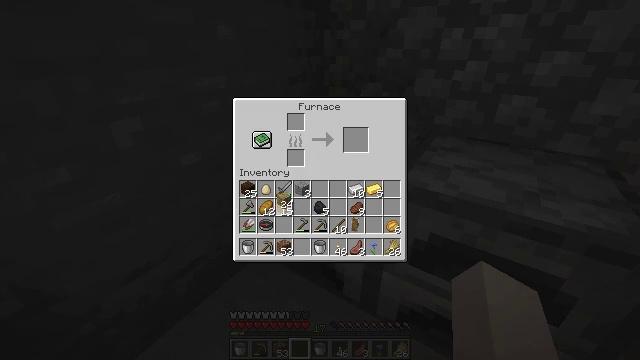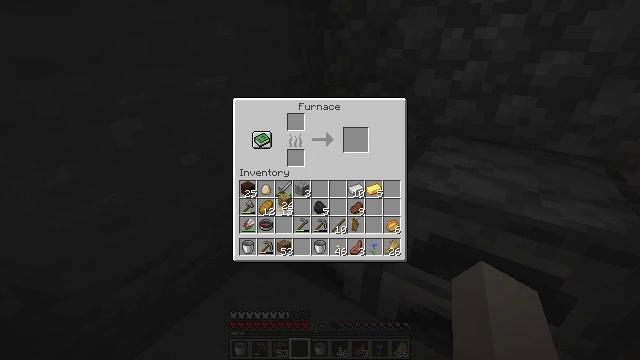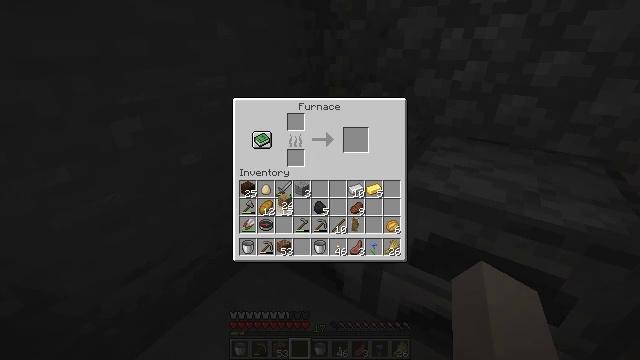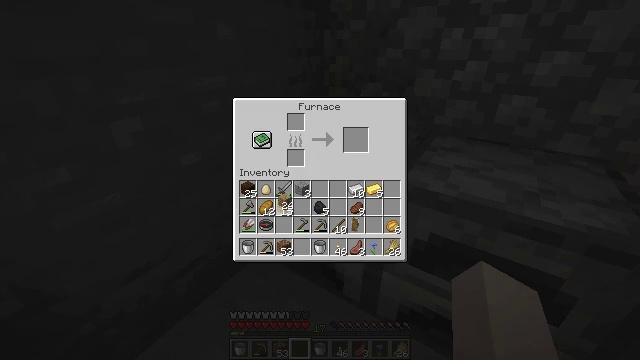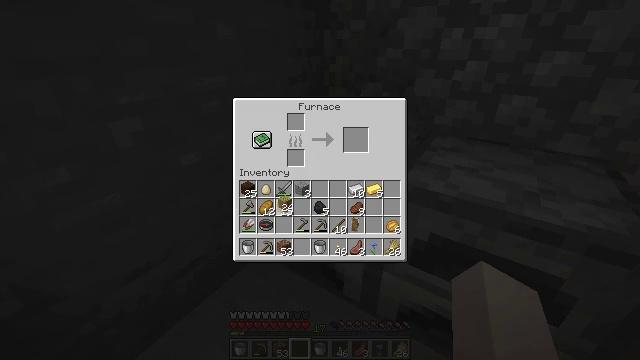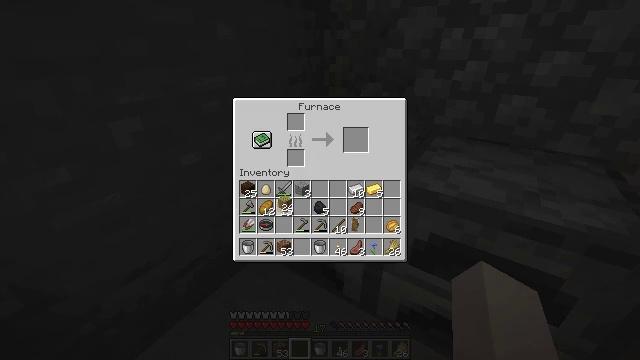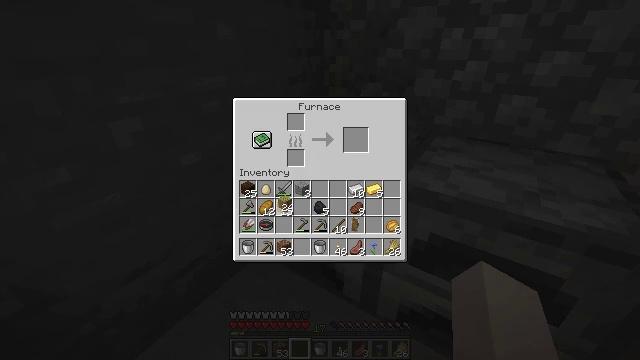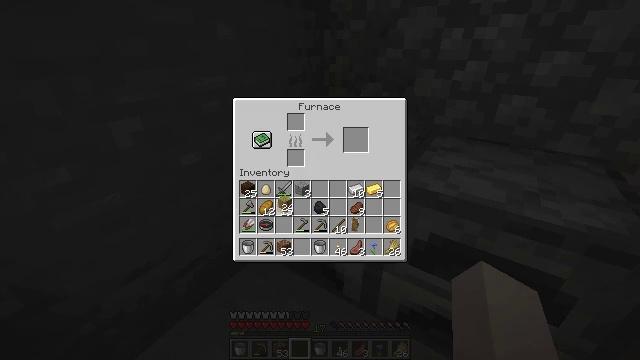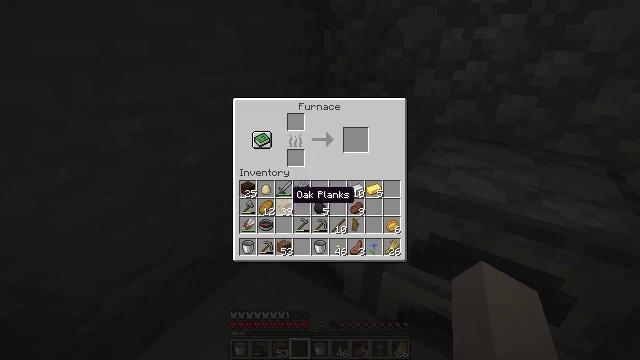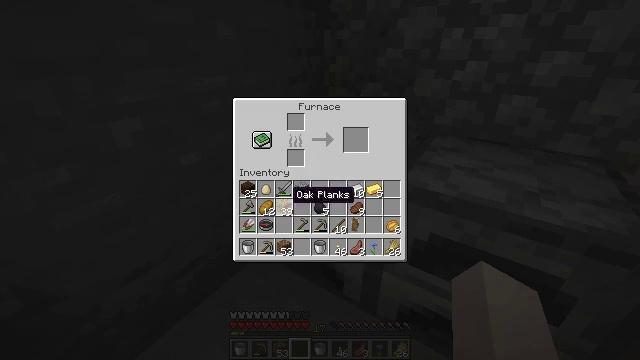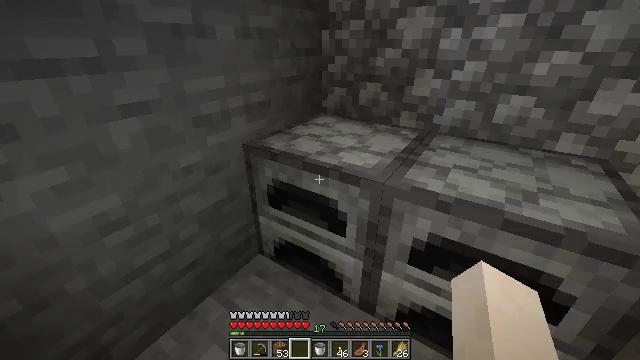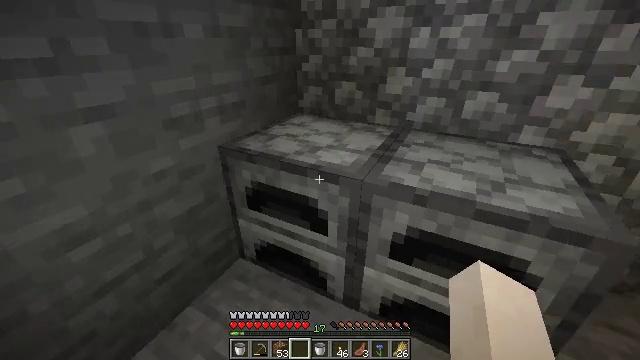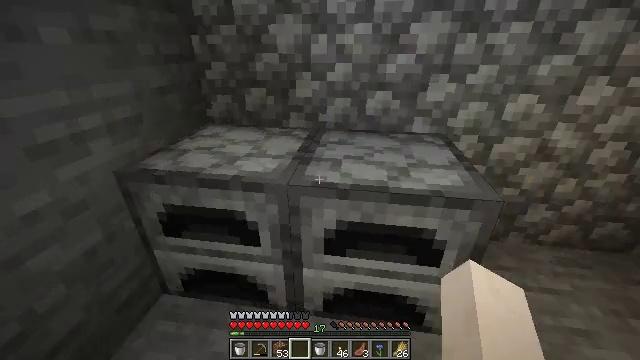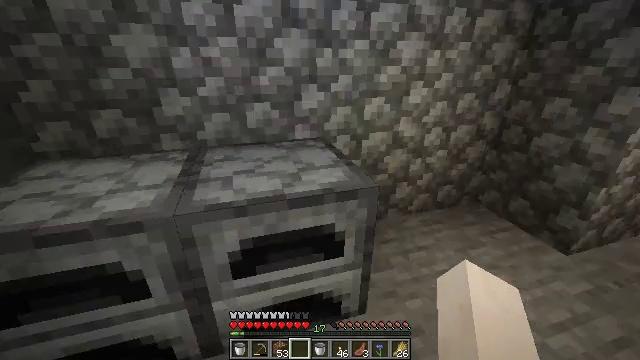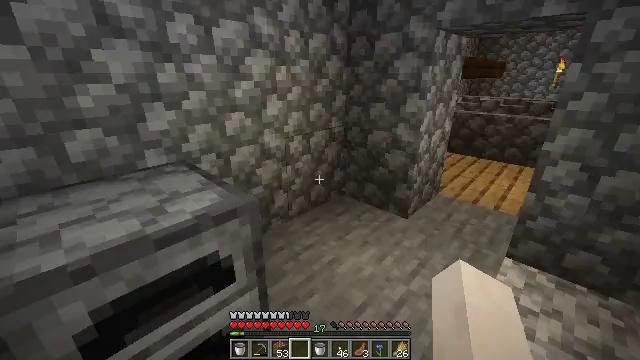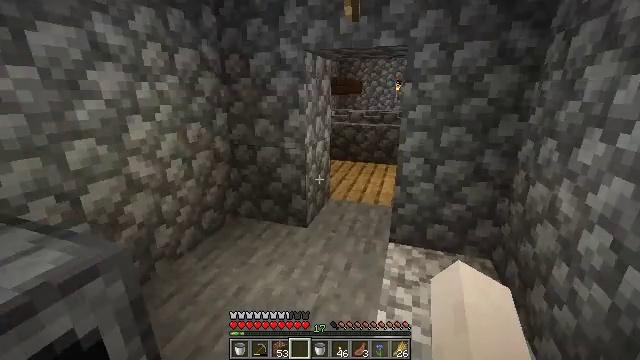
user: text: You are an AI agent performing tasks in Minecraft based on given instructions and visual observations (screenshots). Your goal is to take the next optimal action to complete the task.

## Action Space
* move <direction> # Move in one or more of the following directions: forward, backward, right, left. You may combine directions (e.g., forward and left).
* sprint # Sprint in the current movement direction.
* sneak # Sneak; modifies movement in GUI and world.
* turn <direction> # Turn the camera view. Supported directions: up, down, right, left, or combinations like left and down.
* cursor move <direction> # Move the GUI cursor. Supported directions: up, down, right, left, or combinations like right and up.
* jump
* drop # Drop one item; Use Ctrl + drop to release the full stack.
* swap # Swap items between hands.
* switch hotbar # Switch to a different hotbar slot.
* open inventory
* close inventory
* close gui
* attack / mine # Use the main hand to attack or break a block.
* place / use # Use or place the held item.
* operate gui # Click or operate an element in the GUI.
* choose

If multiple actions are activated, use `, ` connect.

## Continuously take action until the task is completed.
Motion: motion action
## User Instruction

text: Collect oxeye daisy from the ground.
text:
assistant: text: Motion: no_op
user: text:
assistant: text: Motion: no_op
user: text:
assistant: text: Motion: no_op
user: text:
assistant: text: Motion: no_op
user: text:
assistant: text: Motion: operate gui
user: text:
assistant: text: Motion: operate gui
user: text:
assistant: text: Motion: operate gui
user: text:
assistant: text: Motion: no_op
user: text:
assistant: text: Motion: no_op
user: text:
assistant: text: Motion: no_op
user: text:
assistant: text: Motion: turn right, close gui
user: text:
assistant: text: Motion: turn right and up
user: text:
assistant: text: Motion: turn right and up
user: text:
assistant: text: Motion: turn right and up
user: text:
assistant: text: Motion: move forward, turn right and up
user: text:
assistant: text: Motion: move forward, turn right and up
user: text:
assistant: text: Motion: move forward, turn right
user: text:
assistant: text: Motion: move forward
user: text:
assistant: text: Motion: move forward
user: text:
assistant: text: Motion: move forward
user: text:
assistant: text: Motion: move forward
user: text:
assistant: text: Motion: move forward
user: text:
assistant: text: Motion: move forward, turn left
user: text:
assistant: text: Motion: move forward, turn left
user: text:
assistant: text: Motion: move forward
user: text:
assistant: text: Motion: move forward
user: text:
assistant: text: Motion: move forward
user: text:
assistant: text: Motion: move forward
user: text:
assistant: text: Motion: move forward
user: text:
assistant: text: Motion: move forward